Aerial crown-view tile of a tropical tree (Barro Colorado Island, Panama), acquired 20241216:
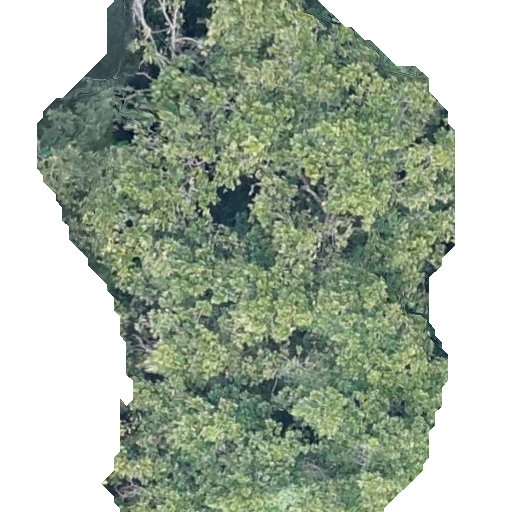
Species: Anacardium excelsum
GBIF accepted scientific name: Anacardium excelsum
Crown area: 278.27 m²